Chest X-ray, AP view. Patient: 12 years old, sex F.
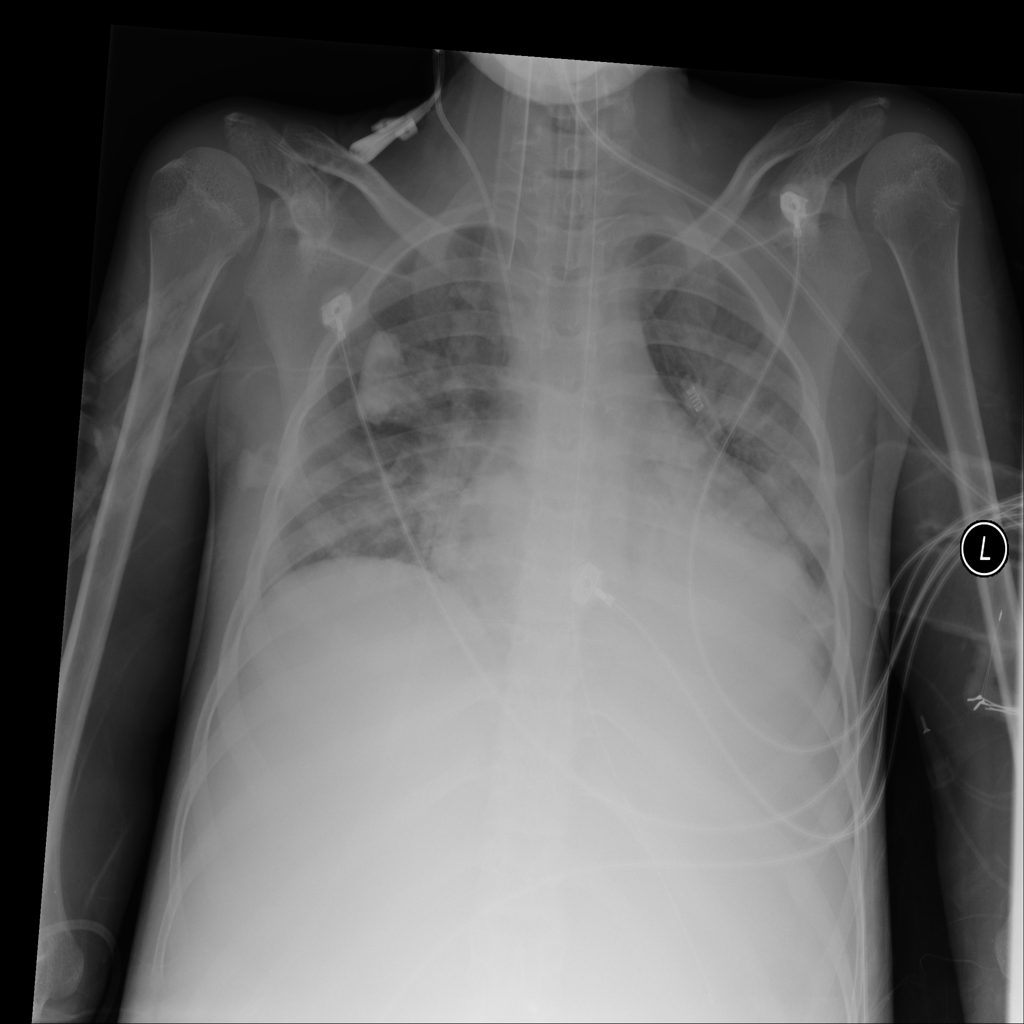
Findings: Atelectasis, Consolidation, Infiltration